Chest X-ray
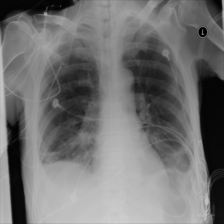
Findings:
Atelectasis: positive
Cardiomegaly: negative
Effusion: negative
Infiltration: negative
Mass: negative
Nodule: negative
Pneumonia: negative
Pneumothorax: negative
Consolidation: negative
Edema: negative
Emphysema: negative
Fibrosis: negative
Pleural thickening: negative
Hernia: negative